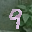
Label: 9